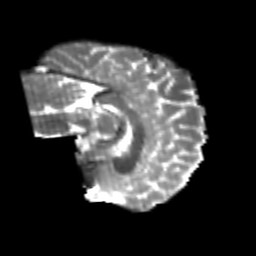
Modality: T2w
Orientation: sagittal
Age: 24
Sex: female
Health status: healthy
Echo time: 0.074 s